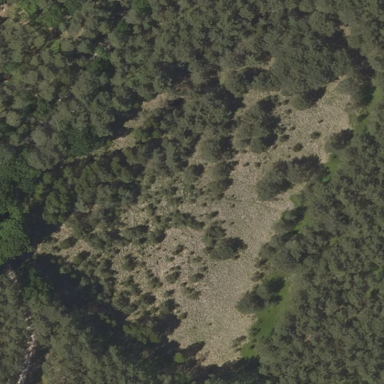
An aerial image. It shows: Area covered in scrub vegetation.